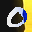
Label: 0